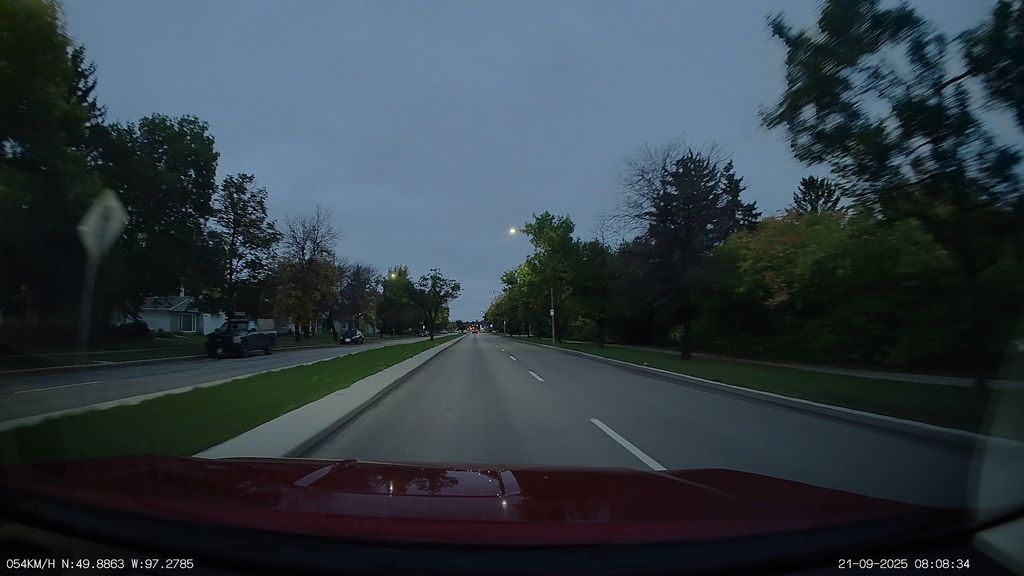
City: winnipeg